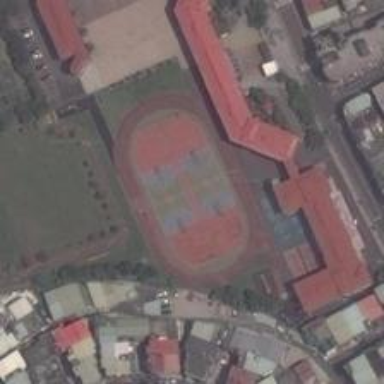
A large football field, a swimming pool, a few basketball courts and tennis courts and a parking lot make up this rectangular area .